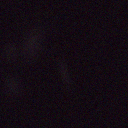
Screen state: off